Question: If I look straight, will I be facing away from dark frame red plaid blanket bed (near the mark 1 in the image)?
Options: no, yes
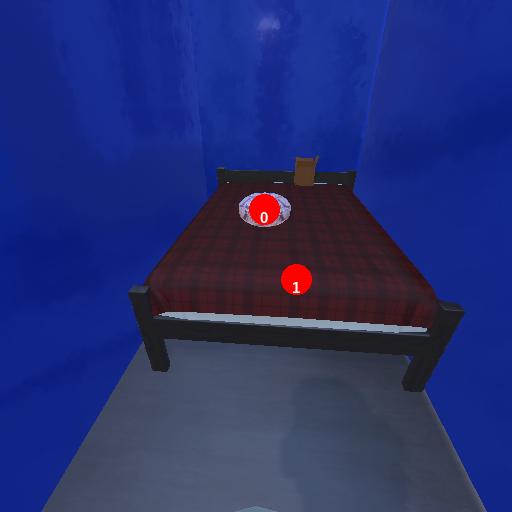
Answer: no